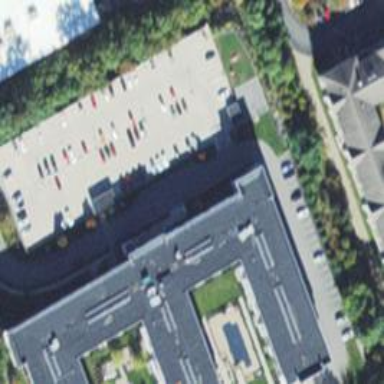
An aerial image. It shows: Multi-storey parking building.